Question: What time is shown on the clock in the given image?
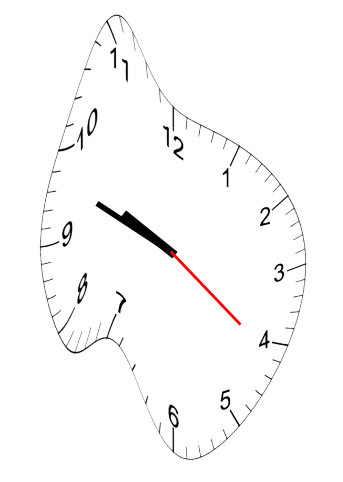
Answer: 09:48:21